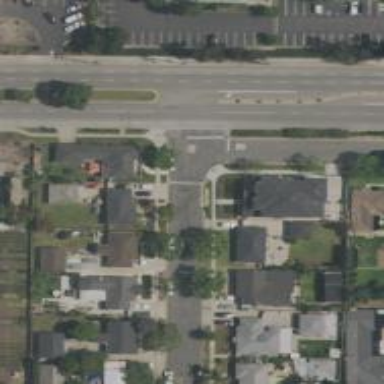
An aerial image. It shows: Asphalt alley with sidewalk on the left side.